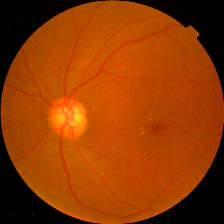
Diabetic retinopathy grade: No DR